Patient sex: M
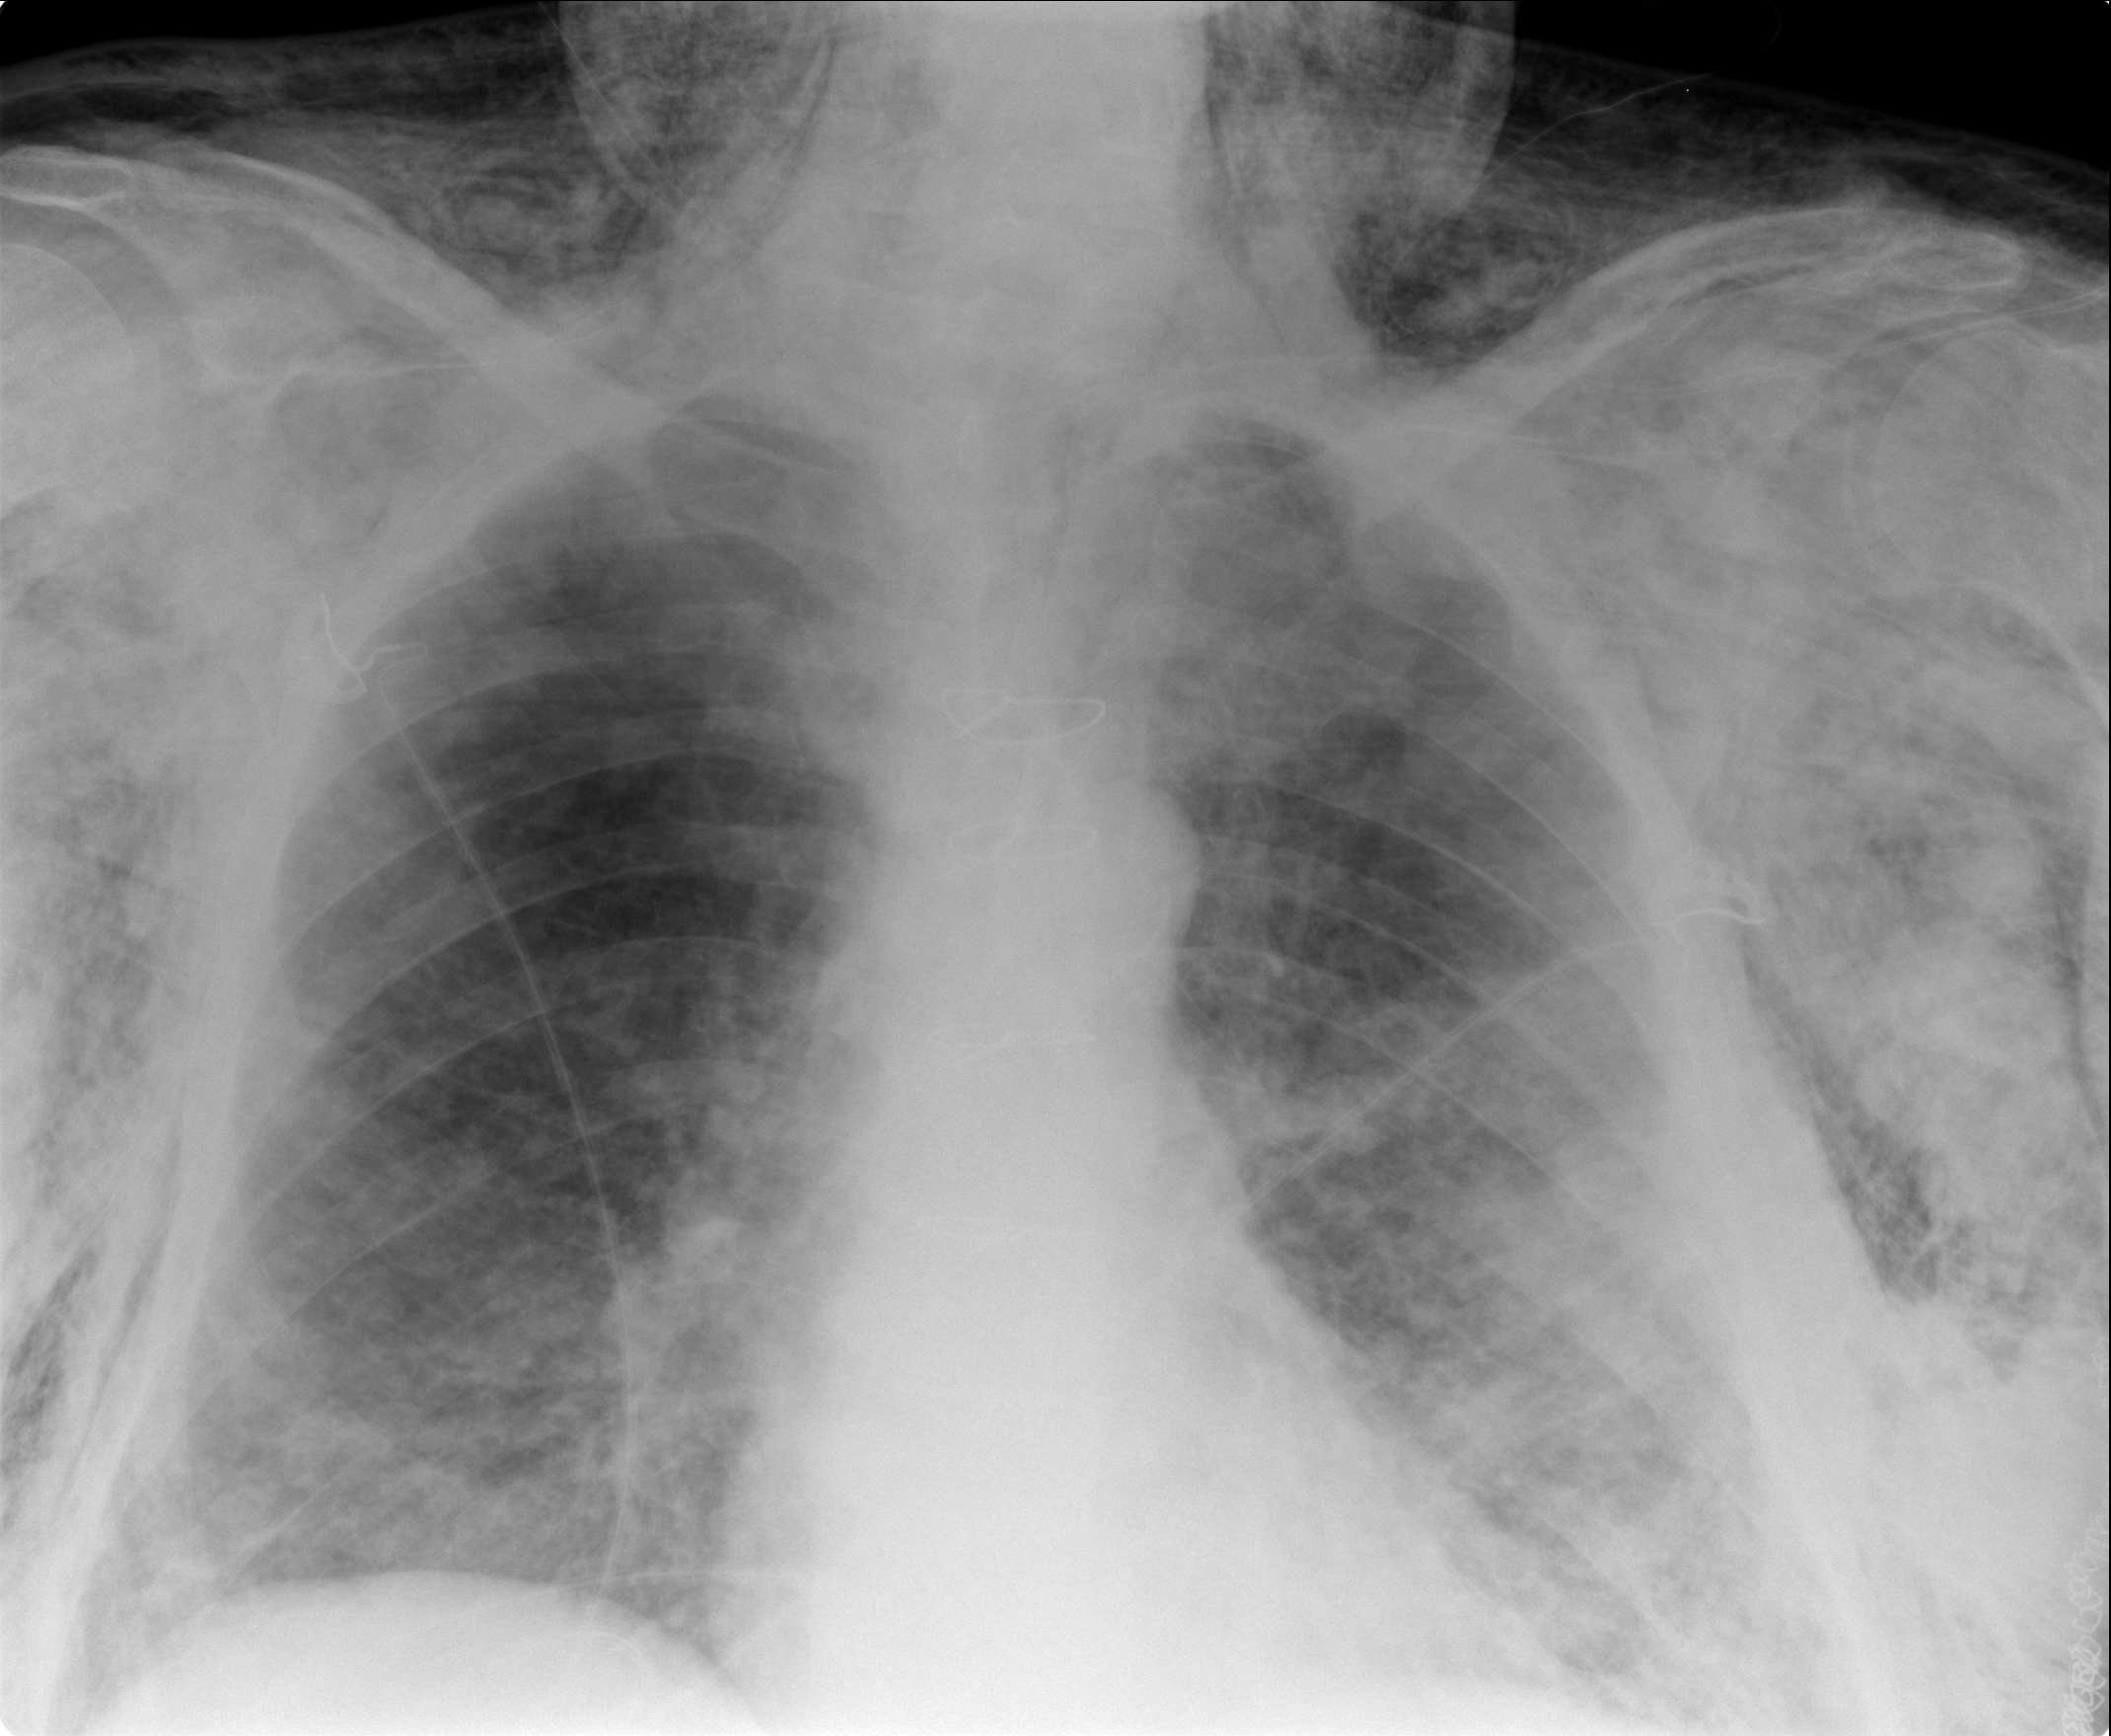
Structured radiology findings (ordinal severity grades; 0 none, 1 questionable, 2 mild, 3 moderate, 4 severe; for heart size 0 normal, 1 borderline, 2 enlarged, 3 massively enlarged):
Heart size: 0
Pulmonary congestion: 0
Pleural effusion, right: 0
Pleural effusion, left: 0
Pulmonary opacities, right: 0
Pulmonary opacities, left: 0
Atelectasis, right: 2
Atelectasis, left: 2